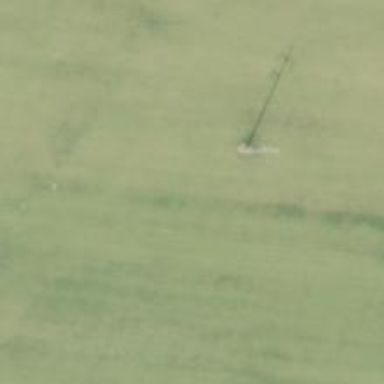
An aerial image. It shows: Power pole.